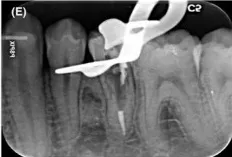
(E) Cutting off the gutta percha at the 3 mm area from the apex.
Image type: radiology (x_ray)